Field crop: tomato
Growth stage: 2
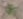
Species: solanum